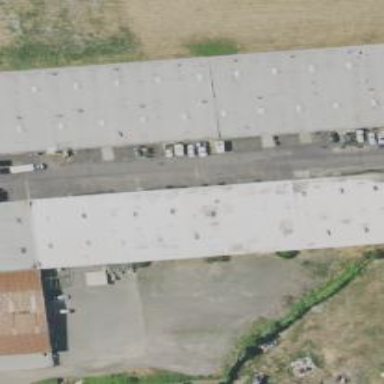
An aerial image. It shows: Industrial building.